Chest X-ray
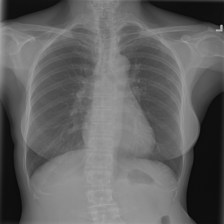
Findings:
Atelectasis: negative
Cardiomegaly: negative
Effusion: negative
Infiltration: negative
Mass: negative
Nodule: negative
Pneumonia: negative
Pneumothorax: negative
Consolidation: negative
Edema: negative
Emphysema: negative
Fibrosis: negative
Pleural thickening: negative
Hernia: negative